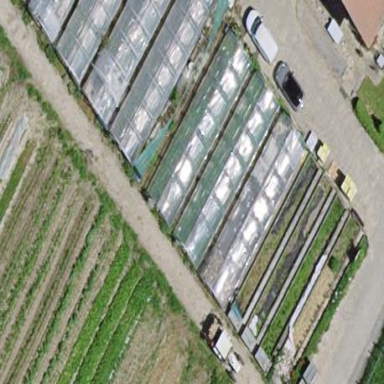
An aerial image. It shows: Greenhouse.